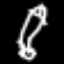
Label: squiggle